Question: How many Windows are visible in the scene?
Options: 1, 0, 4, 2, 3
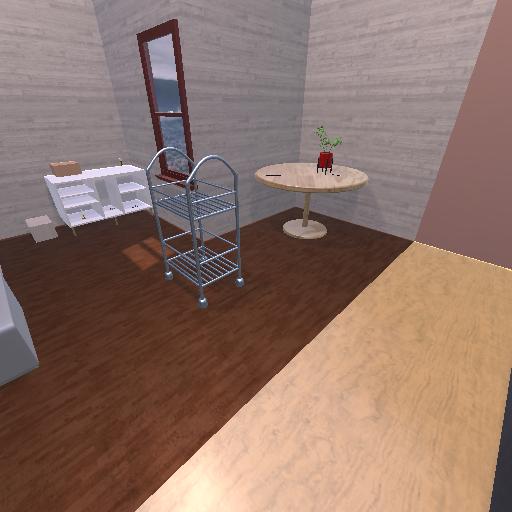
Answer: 1